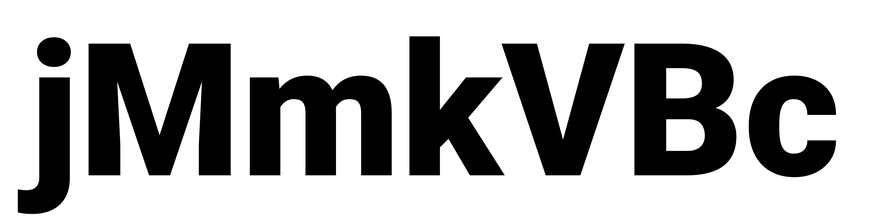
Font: Roboto_Black